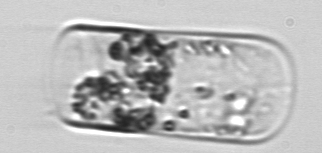
Label: Guinardia_flaccida